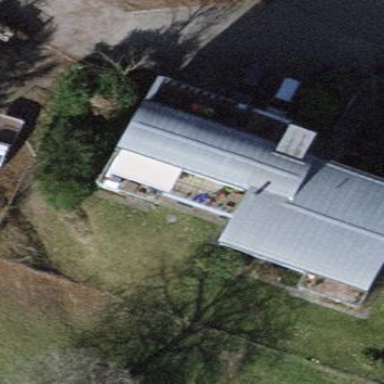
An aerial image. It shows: Building with gambrel roof.